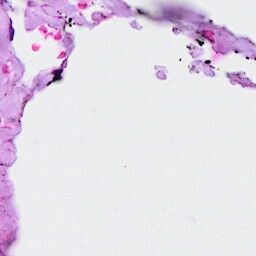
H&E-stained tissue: Breast